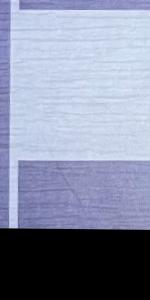
Label: Empty